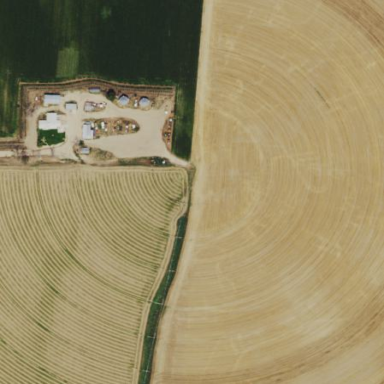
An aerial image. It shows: Farmland with pivot irrigation system.